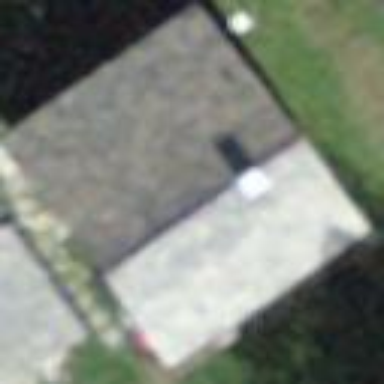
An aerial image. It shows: Simple house.